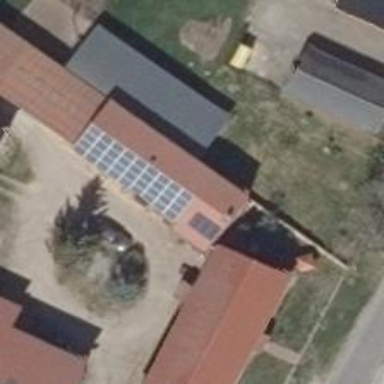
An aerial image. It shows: Solar photovoltaic panel generator producing electricity in small installation.